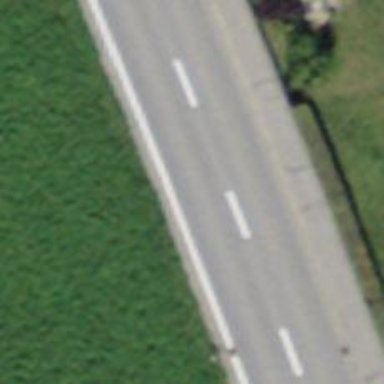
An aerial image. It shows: Secondary road with asphalt surface.